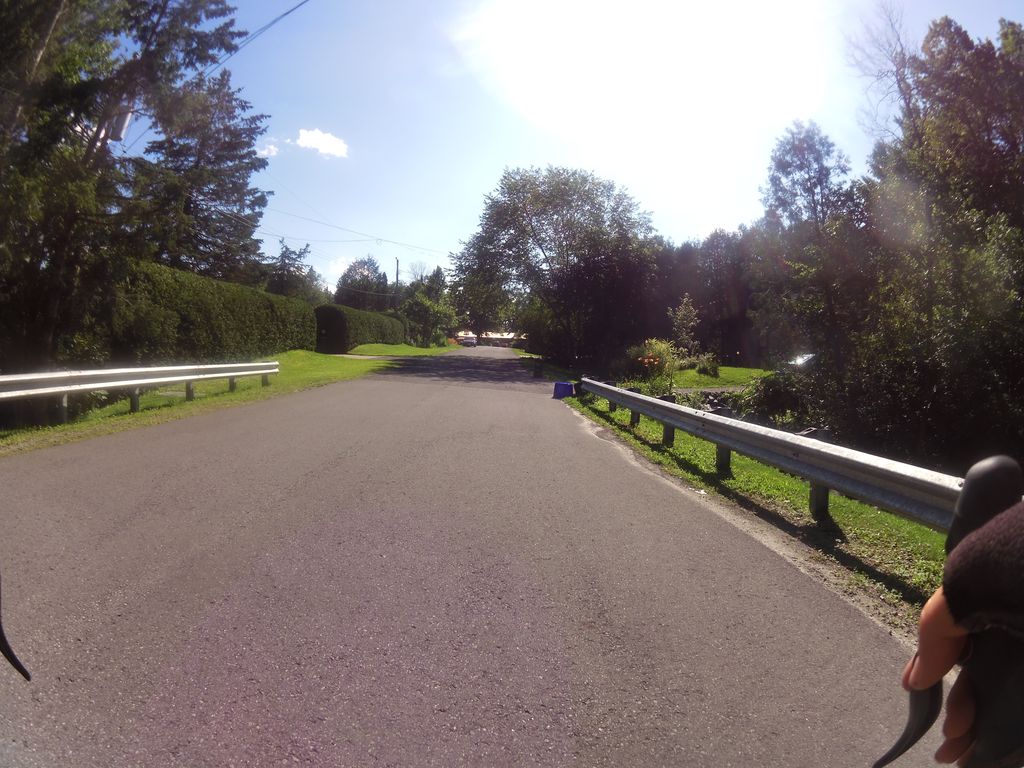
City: ottawa-gatineau